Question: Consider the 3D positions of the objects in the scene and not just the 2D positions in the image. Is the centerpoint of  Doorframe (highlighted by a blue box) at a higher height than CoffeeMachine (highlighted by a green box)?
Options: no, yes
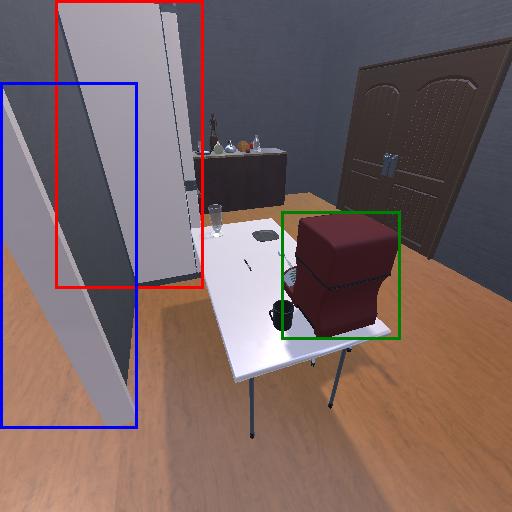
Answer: no